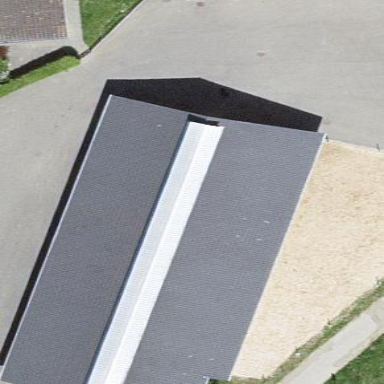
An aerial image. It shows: Stable.